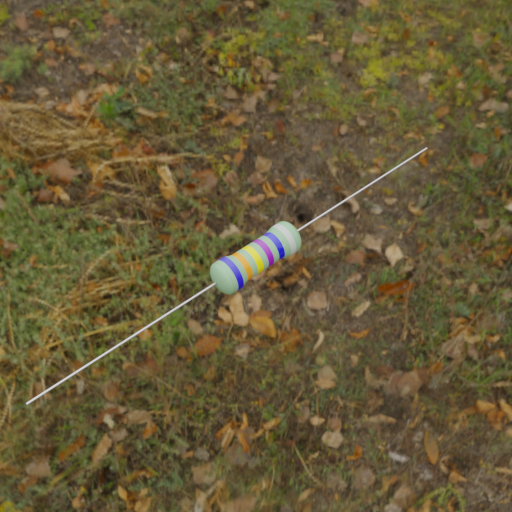
Resistor colour bands (in order): blue, orange, yellow, violet, blue, silver